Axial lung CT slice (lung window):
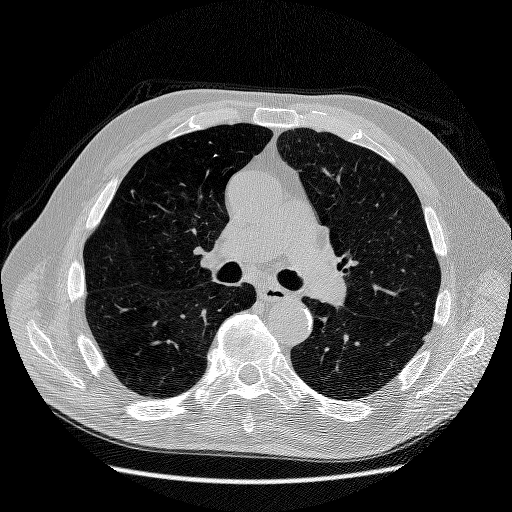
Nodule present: no